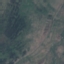
Land use / land cover class: HerbaceousVegetation